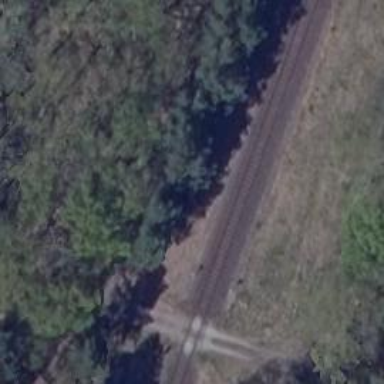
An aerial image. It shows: Railway milestone.